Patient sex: M
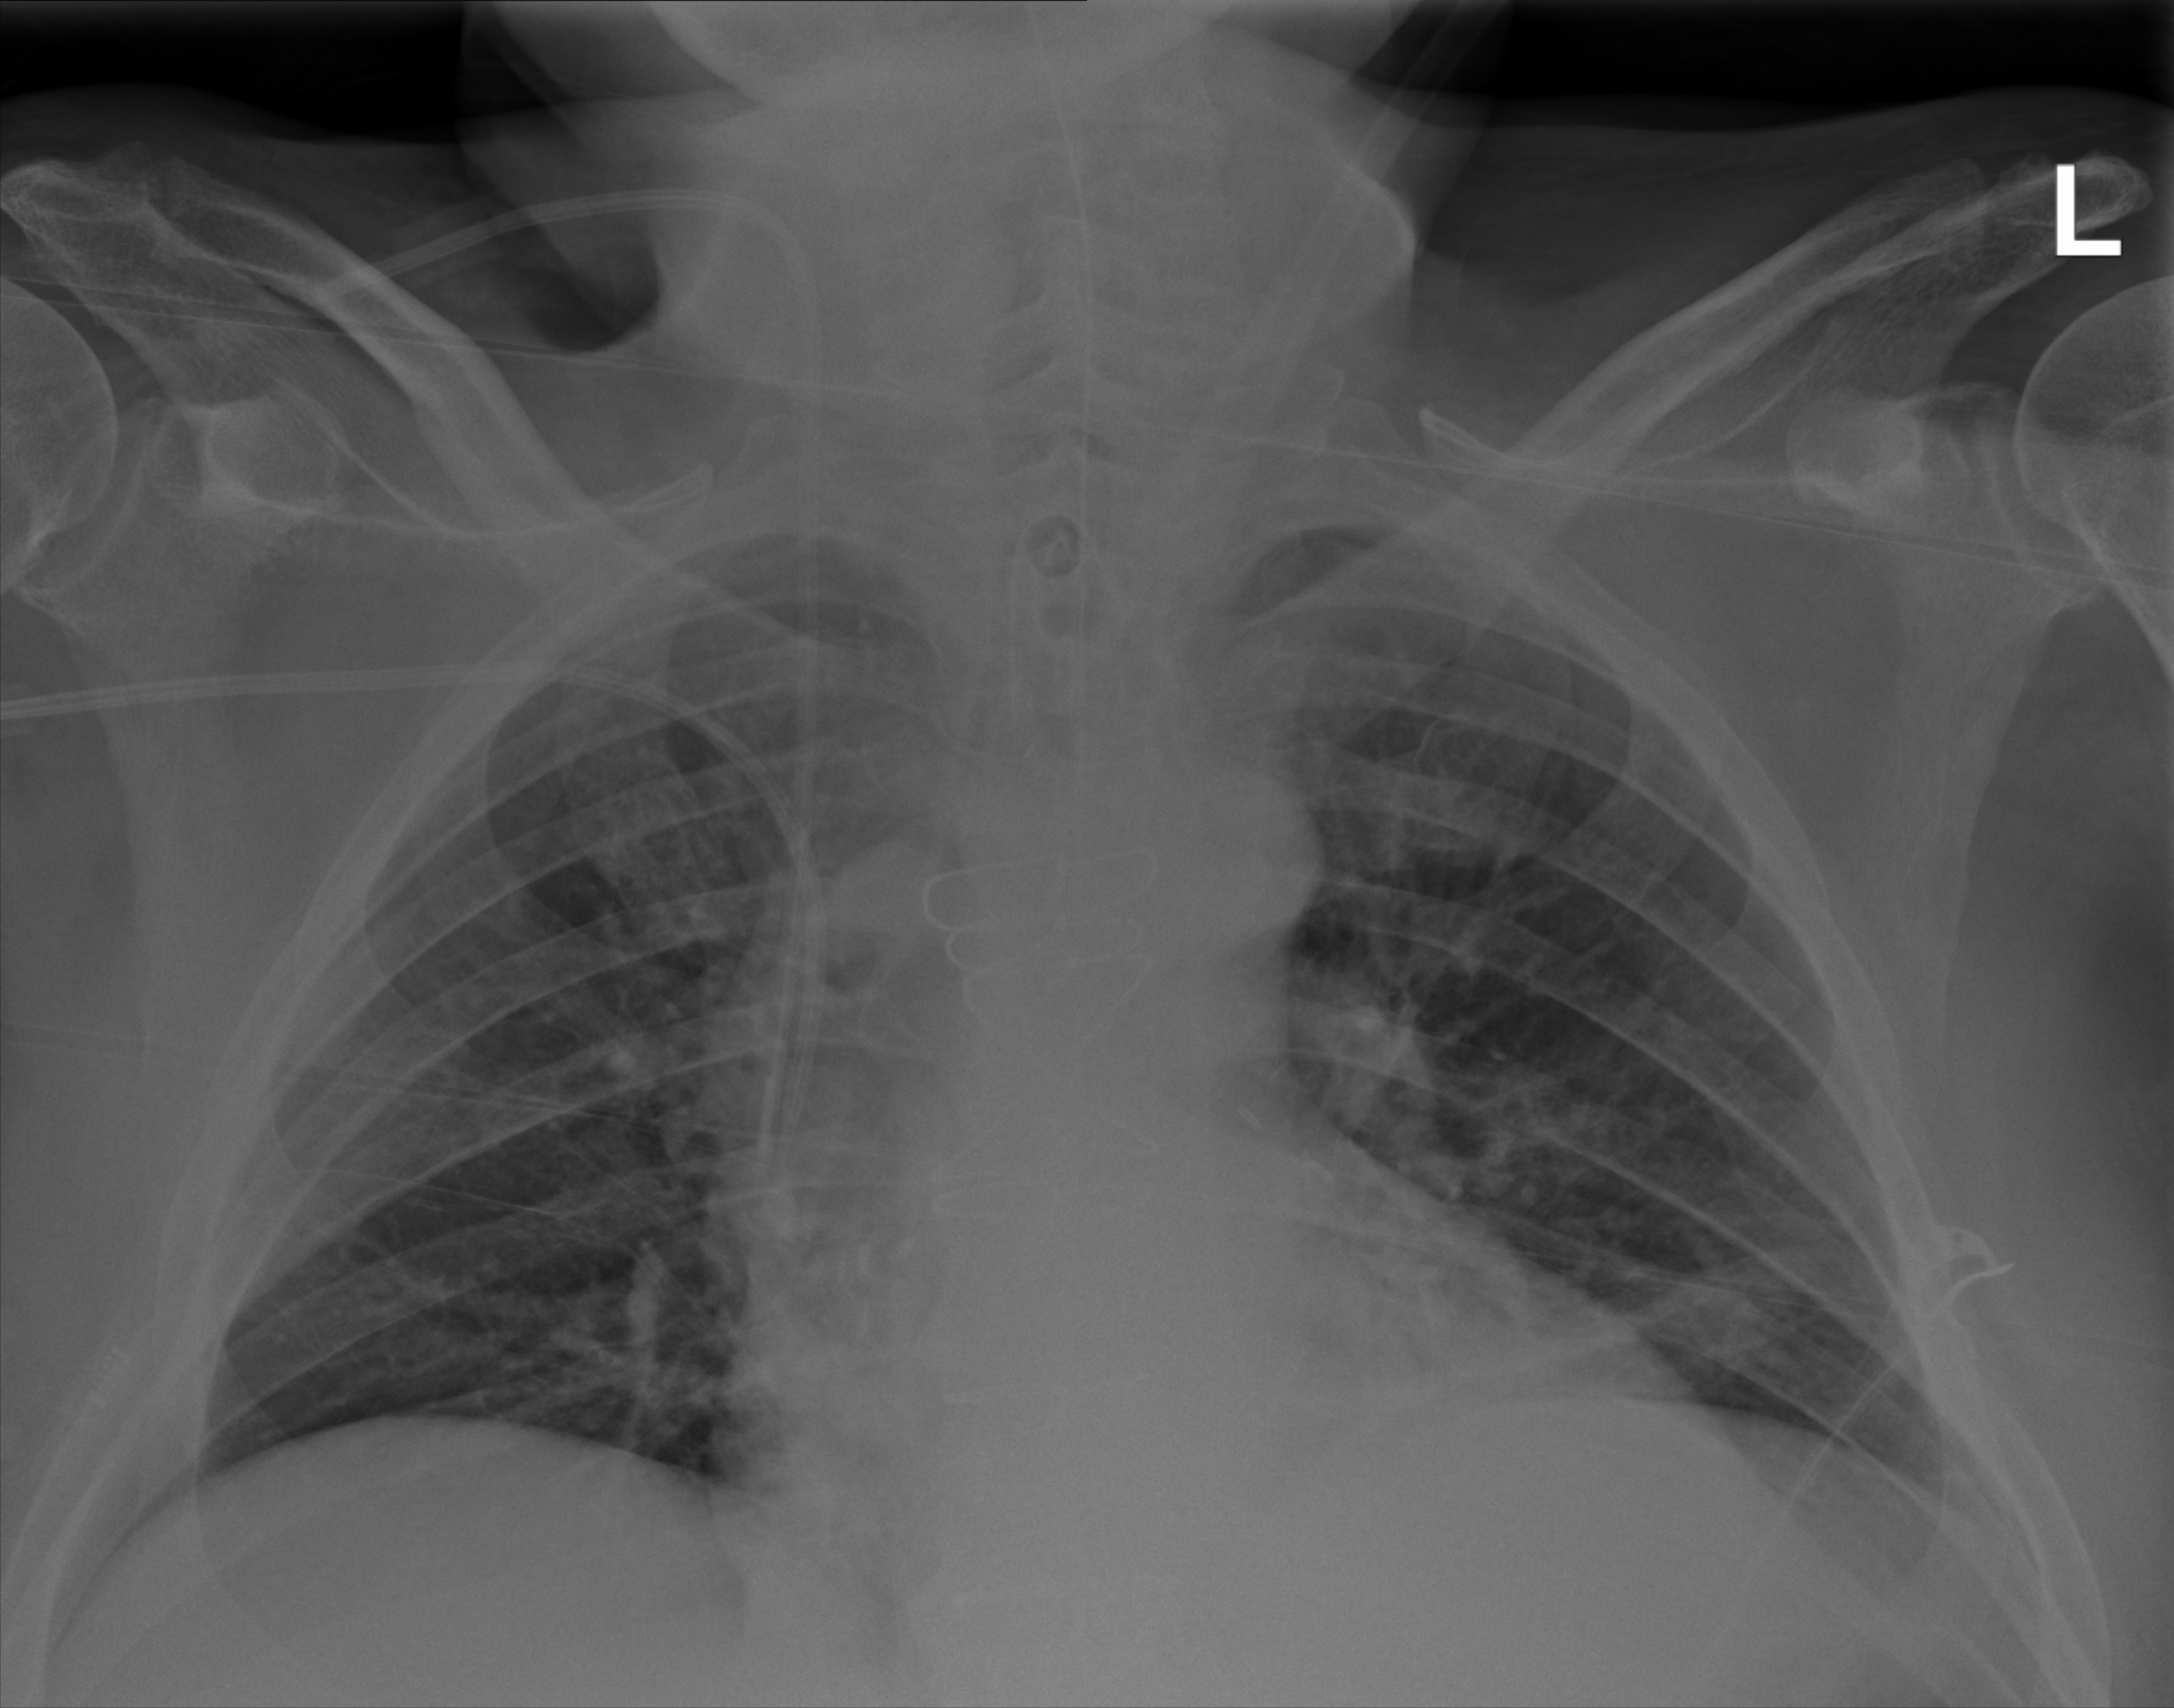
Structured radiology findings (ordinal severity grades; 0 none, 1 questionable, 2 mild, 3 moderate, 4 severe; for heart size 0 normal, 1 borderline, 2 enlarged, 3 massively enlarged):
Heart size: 1
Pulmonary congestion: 2
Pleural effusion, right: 0
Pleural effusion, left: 0
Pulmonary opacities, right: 1
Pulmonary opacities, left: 1
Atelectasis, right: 2
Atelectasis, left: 2